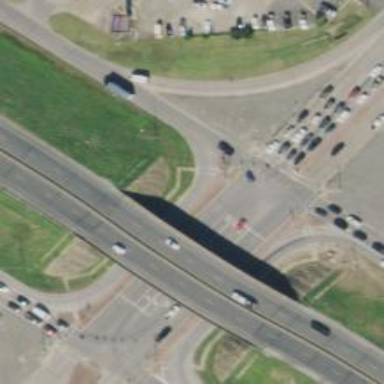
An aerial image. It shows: Secondary link road.